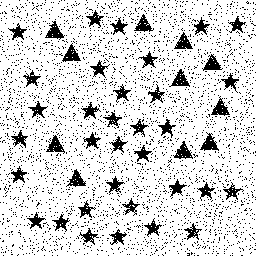
Squares: 0
Triangles: 11
Stars: 33
Total shapes: 44